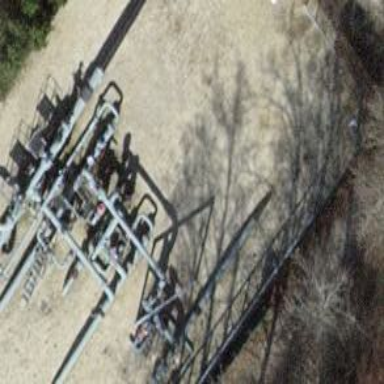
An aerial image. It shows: Pipeline structure is shown.